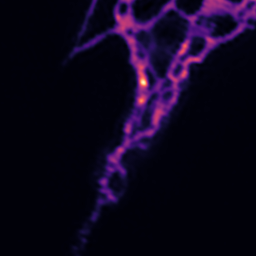
Label: Super-resolution ER image